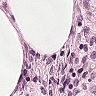
Metastatic tissue present: no